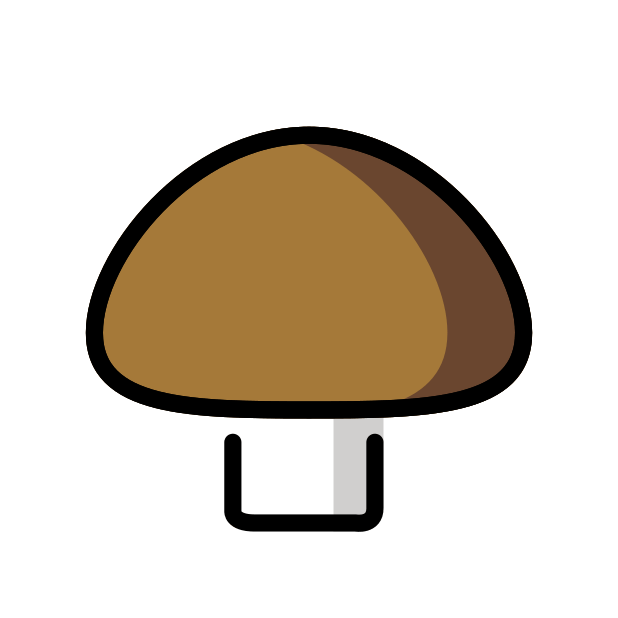
champignon brown